八年级 · 算术
不等式 $2 x-1<3(x+1)$ 的解集在数轴上表示如图所示, 则手掌盖住的数是

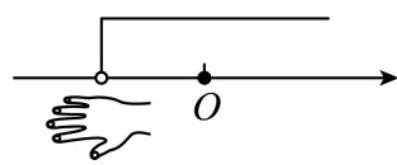
A. -4
B. -3
C. -2
D. -1
答案: A